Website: lowes
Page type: stored-credit-cards
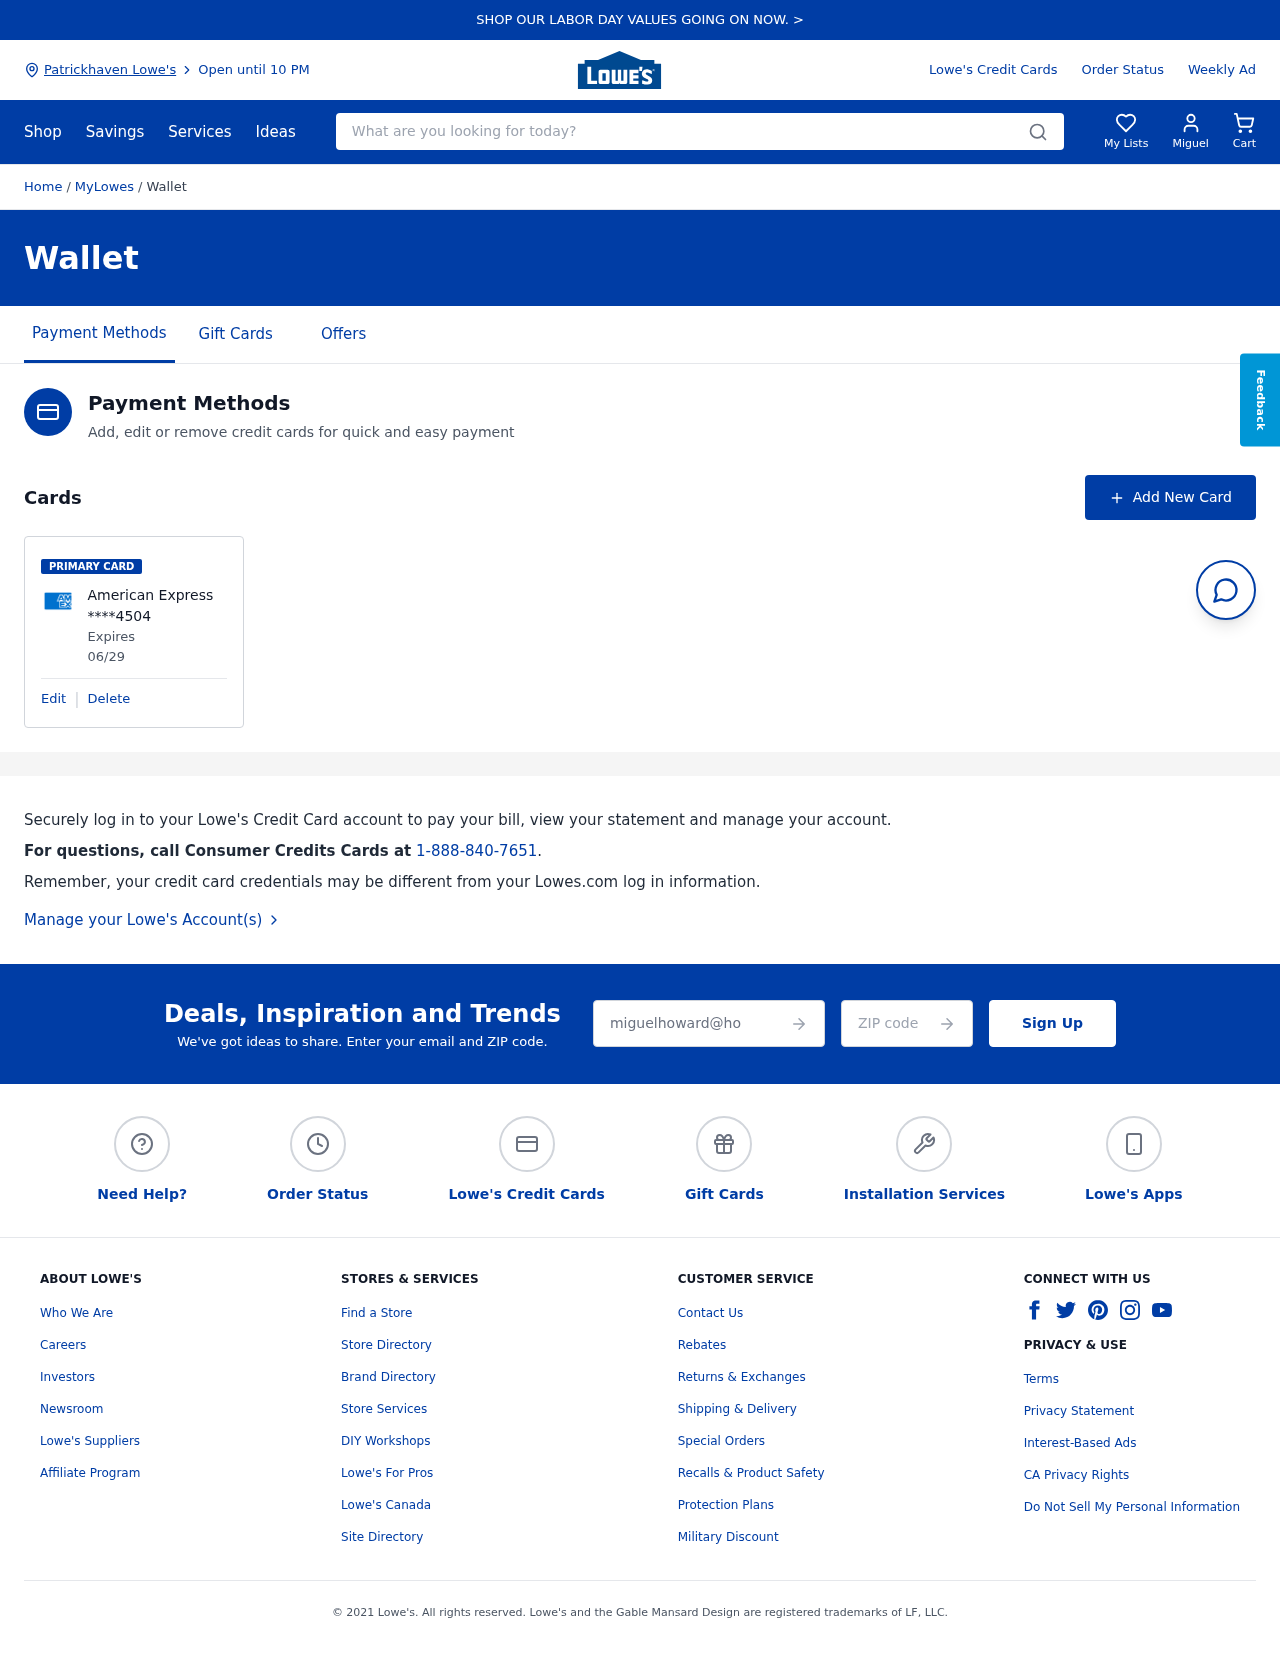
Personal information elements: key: PII_CARD_EXPIRY
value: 06/29
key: PII_CARD_LAST4
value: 4504
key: PII_CARD_TYPE
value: American Express
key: PII_CITY
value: Patrickhaven Lowe's
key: PII_EMAIL
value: miguelhoward@hotmail.com
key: PII_FIRSTNAME
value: Miguel
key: PII_POSTCODE
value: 83544
Search elements: key: HEADER_SEARCH
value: What are you looking for today?